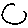
Label: circle